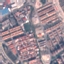
Label: Residential